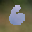
Label: 6